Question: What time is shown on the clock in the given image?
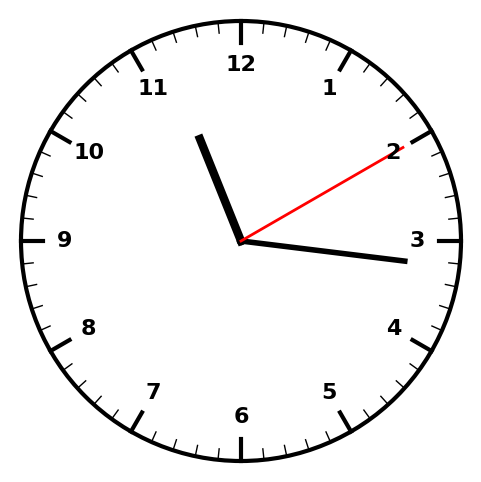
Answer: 11:16:10